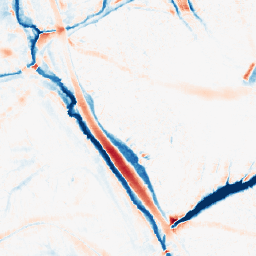
Category: morphological
Decomposition family: morphological_ellipse
Decomposition parameters: operation: average
width: 20
height: 20
Upsampling method: area
Upsampling parameters: scale: 2
Upsampling scale: 2